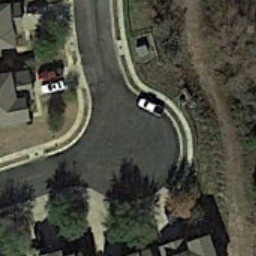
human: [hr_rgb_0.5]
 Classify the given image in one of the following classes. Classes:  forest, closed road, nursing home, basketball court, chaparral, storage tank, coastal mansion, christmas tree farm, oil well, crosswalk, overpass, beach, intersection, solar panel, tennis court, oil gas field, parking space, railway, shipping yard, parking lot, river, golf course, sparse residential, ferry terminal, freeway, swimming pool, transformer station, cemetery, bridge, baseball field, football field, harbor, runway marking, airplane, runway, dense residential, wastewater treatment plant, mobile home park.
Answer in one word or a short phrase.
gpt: closed road